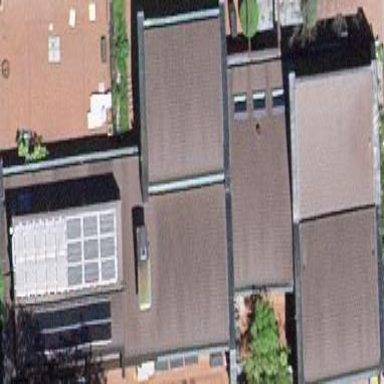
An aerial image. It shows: Building.